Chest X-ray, AP view. Patient: 68 years old, sex F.
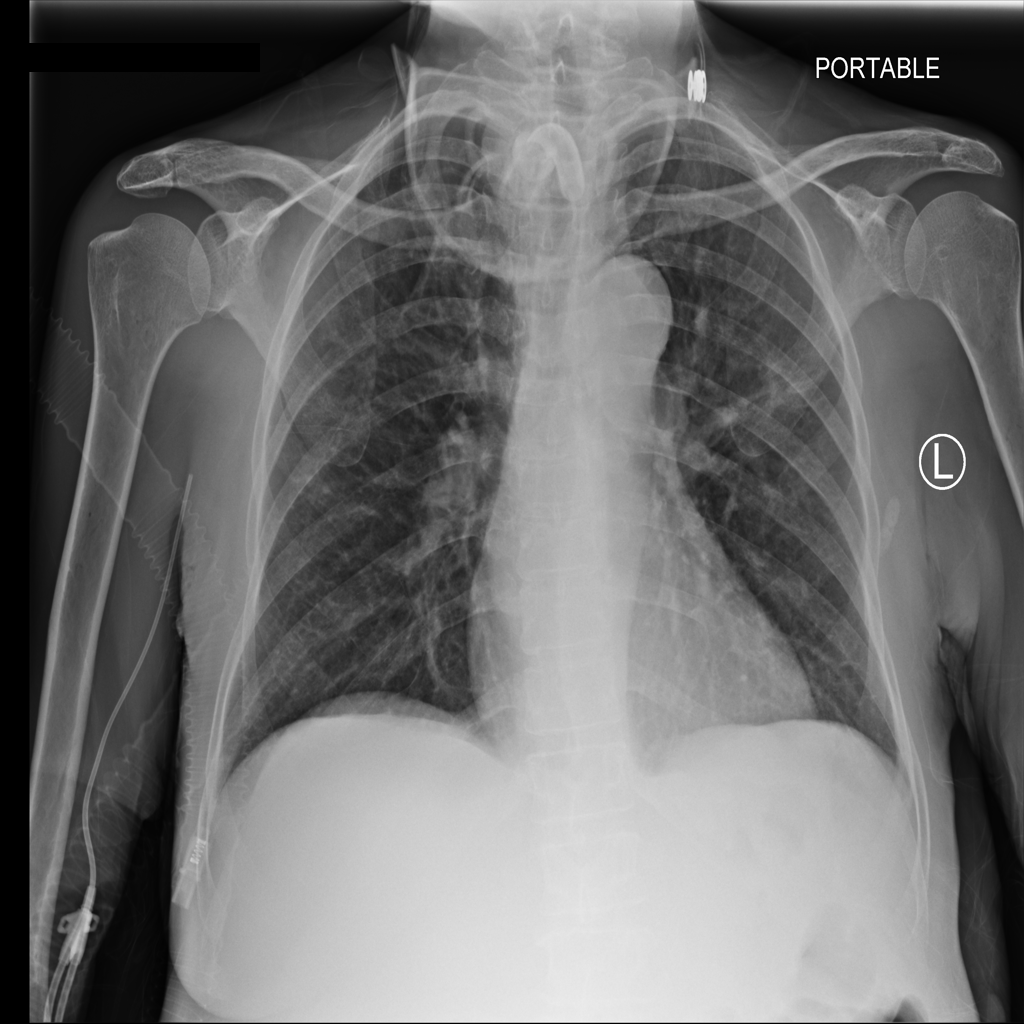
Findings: Mass, Nodule